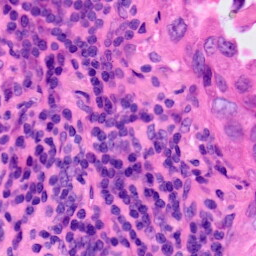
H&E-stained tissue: Lung